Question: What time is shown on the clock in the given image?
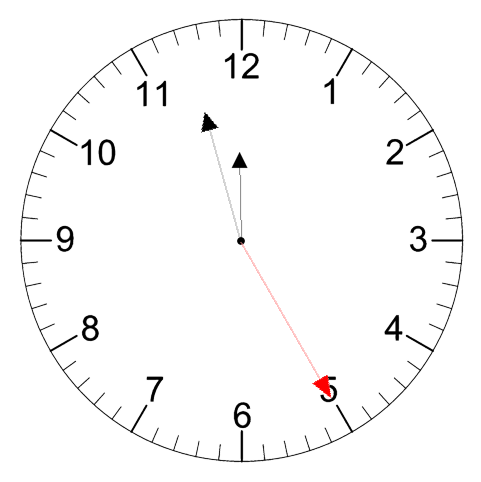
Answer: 11:57:25